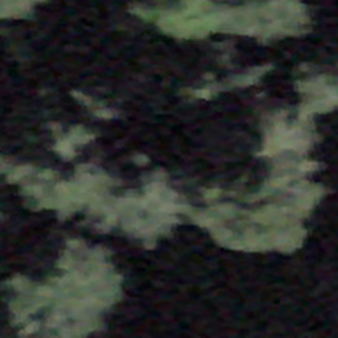
Label: other